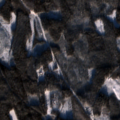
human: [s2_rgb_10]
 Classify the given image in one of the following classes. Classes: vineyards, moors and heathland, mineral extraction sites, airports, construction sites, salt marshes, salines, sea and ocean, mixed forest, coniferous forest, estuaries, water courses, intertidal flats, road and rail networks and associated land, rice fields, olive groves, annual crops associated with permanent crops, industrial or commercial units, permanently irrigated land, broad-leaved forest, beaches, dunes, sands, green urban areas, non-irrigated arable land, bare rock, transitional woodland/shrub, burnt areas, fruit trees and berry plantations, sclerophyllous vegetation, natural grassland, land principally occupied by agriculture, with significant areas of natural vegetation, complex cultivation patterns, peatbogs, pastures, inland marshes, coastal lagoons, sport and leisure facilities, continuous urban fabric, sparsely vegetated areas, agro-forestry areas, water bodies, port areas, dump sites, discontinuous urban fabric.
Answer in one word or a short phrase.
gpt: coniferous forest, mixed forest, transitional woodland/shrub